Question: I'm still a newb to objective C and Xcode 5. I have made a simple game and was performing some analysis on the game's memory leaks using one of Xcode's built in performance tools (Cmd+I). To make the game I was using cocos2D framework.
Now it looks like I had quite a few memory leaks (screenshot below). A few things I wanted to address were (keep in mind it's a really small game)
- - -
Thanks, here's the screenshot!

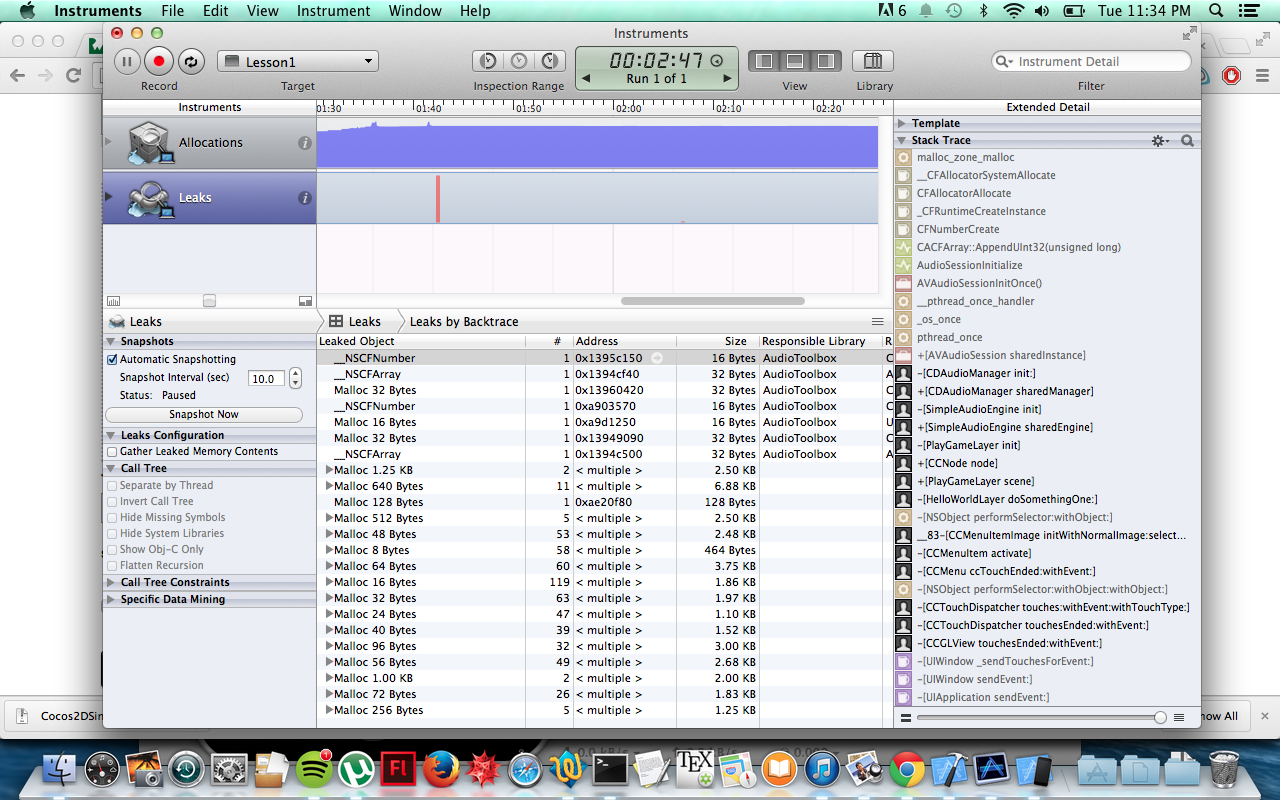
Answer: I think the more important thing about memory leaks is how often does it occur. If it happens on app load once, i don't think it will matter that much, but if it happens in a loop or after every user action then I think it is something to be worried about.
And I definitely recommend using ARC, that question has been posted to SO many times, here you can find better answers than I could ever give.
<URL>
<URL>
<URL>